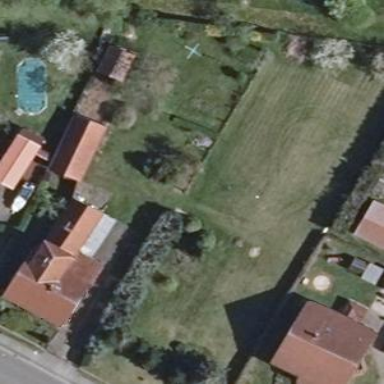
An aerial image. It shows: Garden area designated for leisure land.